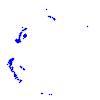
Particle: proton